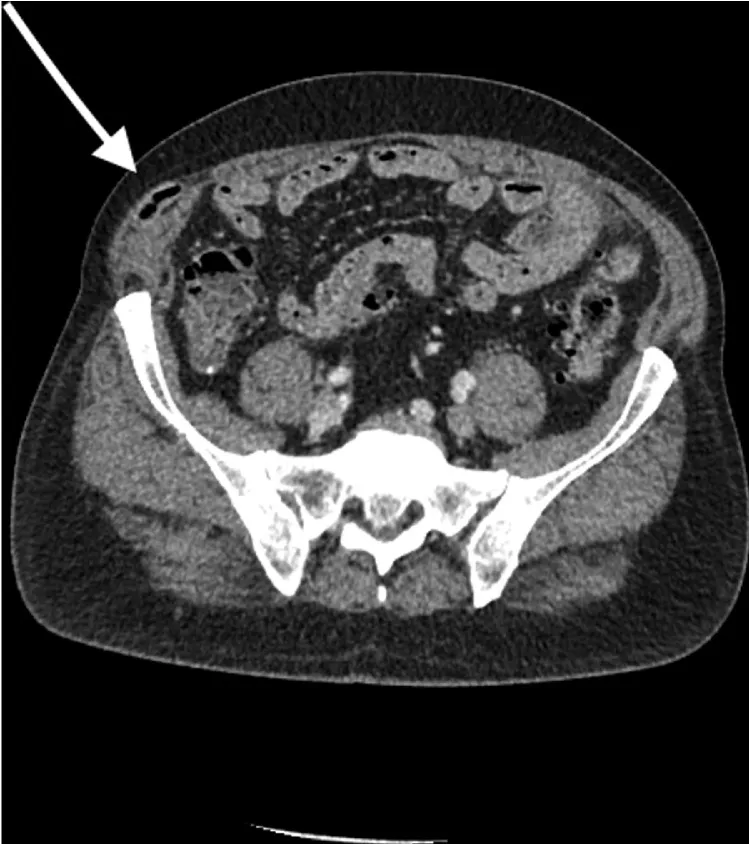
CT Scan showing Spigelian hernia containing the appendix (arrow).
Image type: radiology (ct)